Current action and preconditions to check: trajectory_clear

Your task: For each precondition in the list above, predict whether it will hold at this action.

Consider the current scene as observed from the mobile robot's camera, and analyze the predicted future states of all dynamic agents (e.g., people, animals, vehicles, or any moving entities) within the NEXT SECOND.

IMPORTANT: Only answer "very likely" if you are absolutely certain—based on strong, clear evidence—that a dynamic agent will violate the precondition in the predicted future state. Do NOT answer "very likely" for unlikely, ambiguous, or low-probability risks.

Ask yourself for each precondition: Is there a high probability, with clear and convincing evidence, that the predicted future states of any dynamic agent will interfere with the predicted future state of the currently executing action within the NEXT SECOND, causing that precondition to fail?

Assess the risk level based on these predictions. Use "likely" or "very likely" if motions create a clear risk of interference.

Use "neutral" or "improbable" if agents are nearby but their predicted paths are clearly diverging or non-conflicting.

Failure Risk Categories: "very improbable", "improbable", "neutral", "likely", "very likely"

Answer Format: Output ONLY the probability_of_failure value from these categories: "very improbable", "improbable", "neutral", "likely", "very likely"

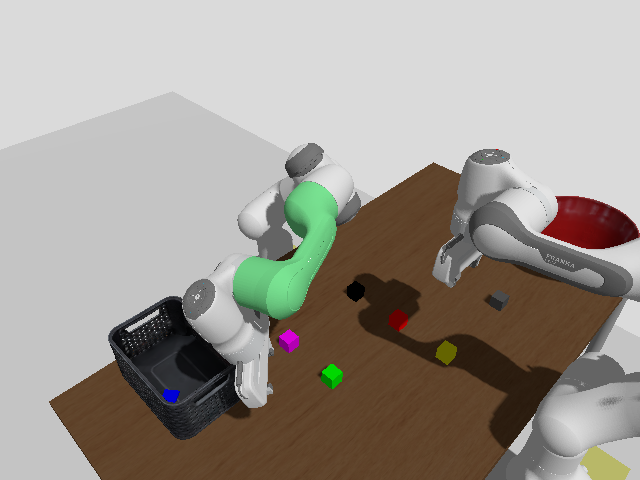

Answer: very improbable